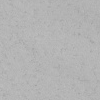
Atmospheric dust classification: not_dusty